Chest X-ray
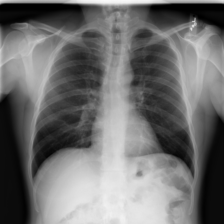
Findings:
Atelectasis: negative
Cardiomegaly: negative
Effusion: negative
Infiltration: negative
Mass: negative
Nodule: negative
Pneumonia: negative
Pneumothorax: negative
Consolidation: negative
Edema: negative
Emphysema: negative
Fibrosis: negative
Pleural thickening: negative
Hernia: negative